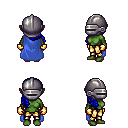
a pixel art fantasy rpg character, female body template, orc, green skin, blue cape, gold greaves, blue right-swept hairstyle, metal helm, gold gloves, four views (front, back, left, right), 2x2 character sprite sheet, small pixel art, hard edges, no anti-aliasing